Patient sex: F
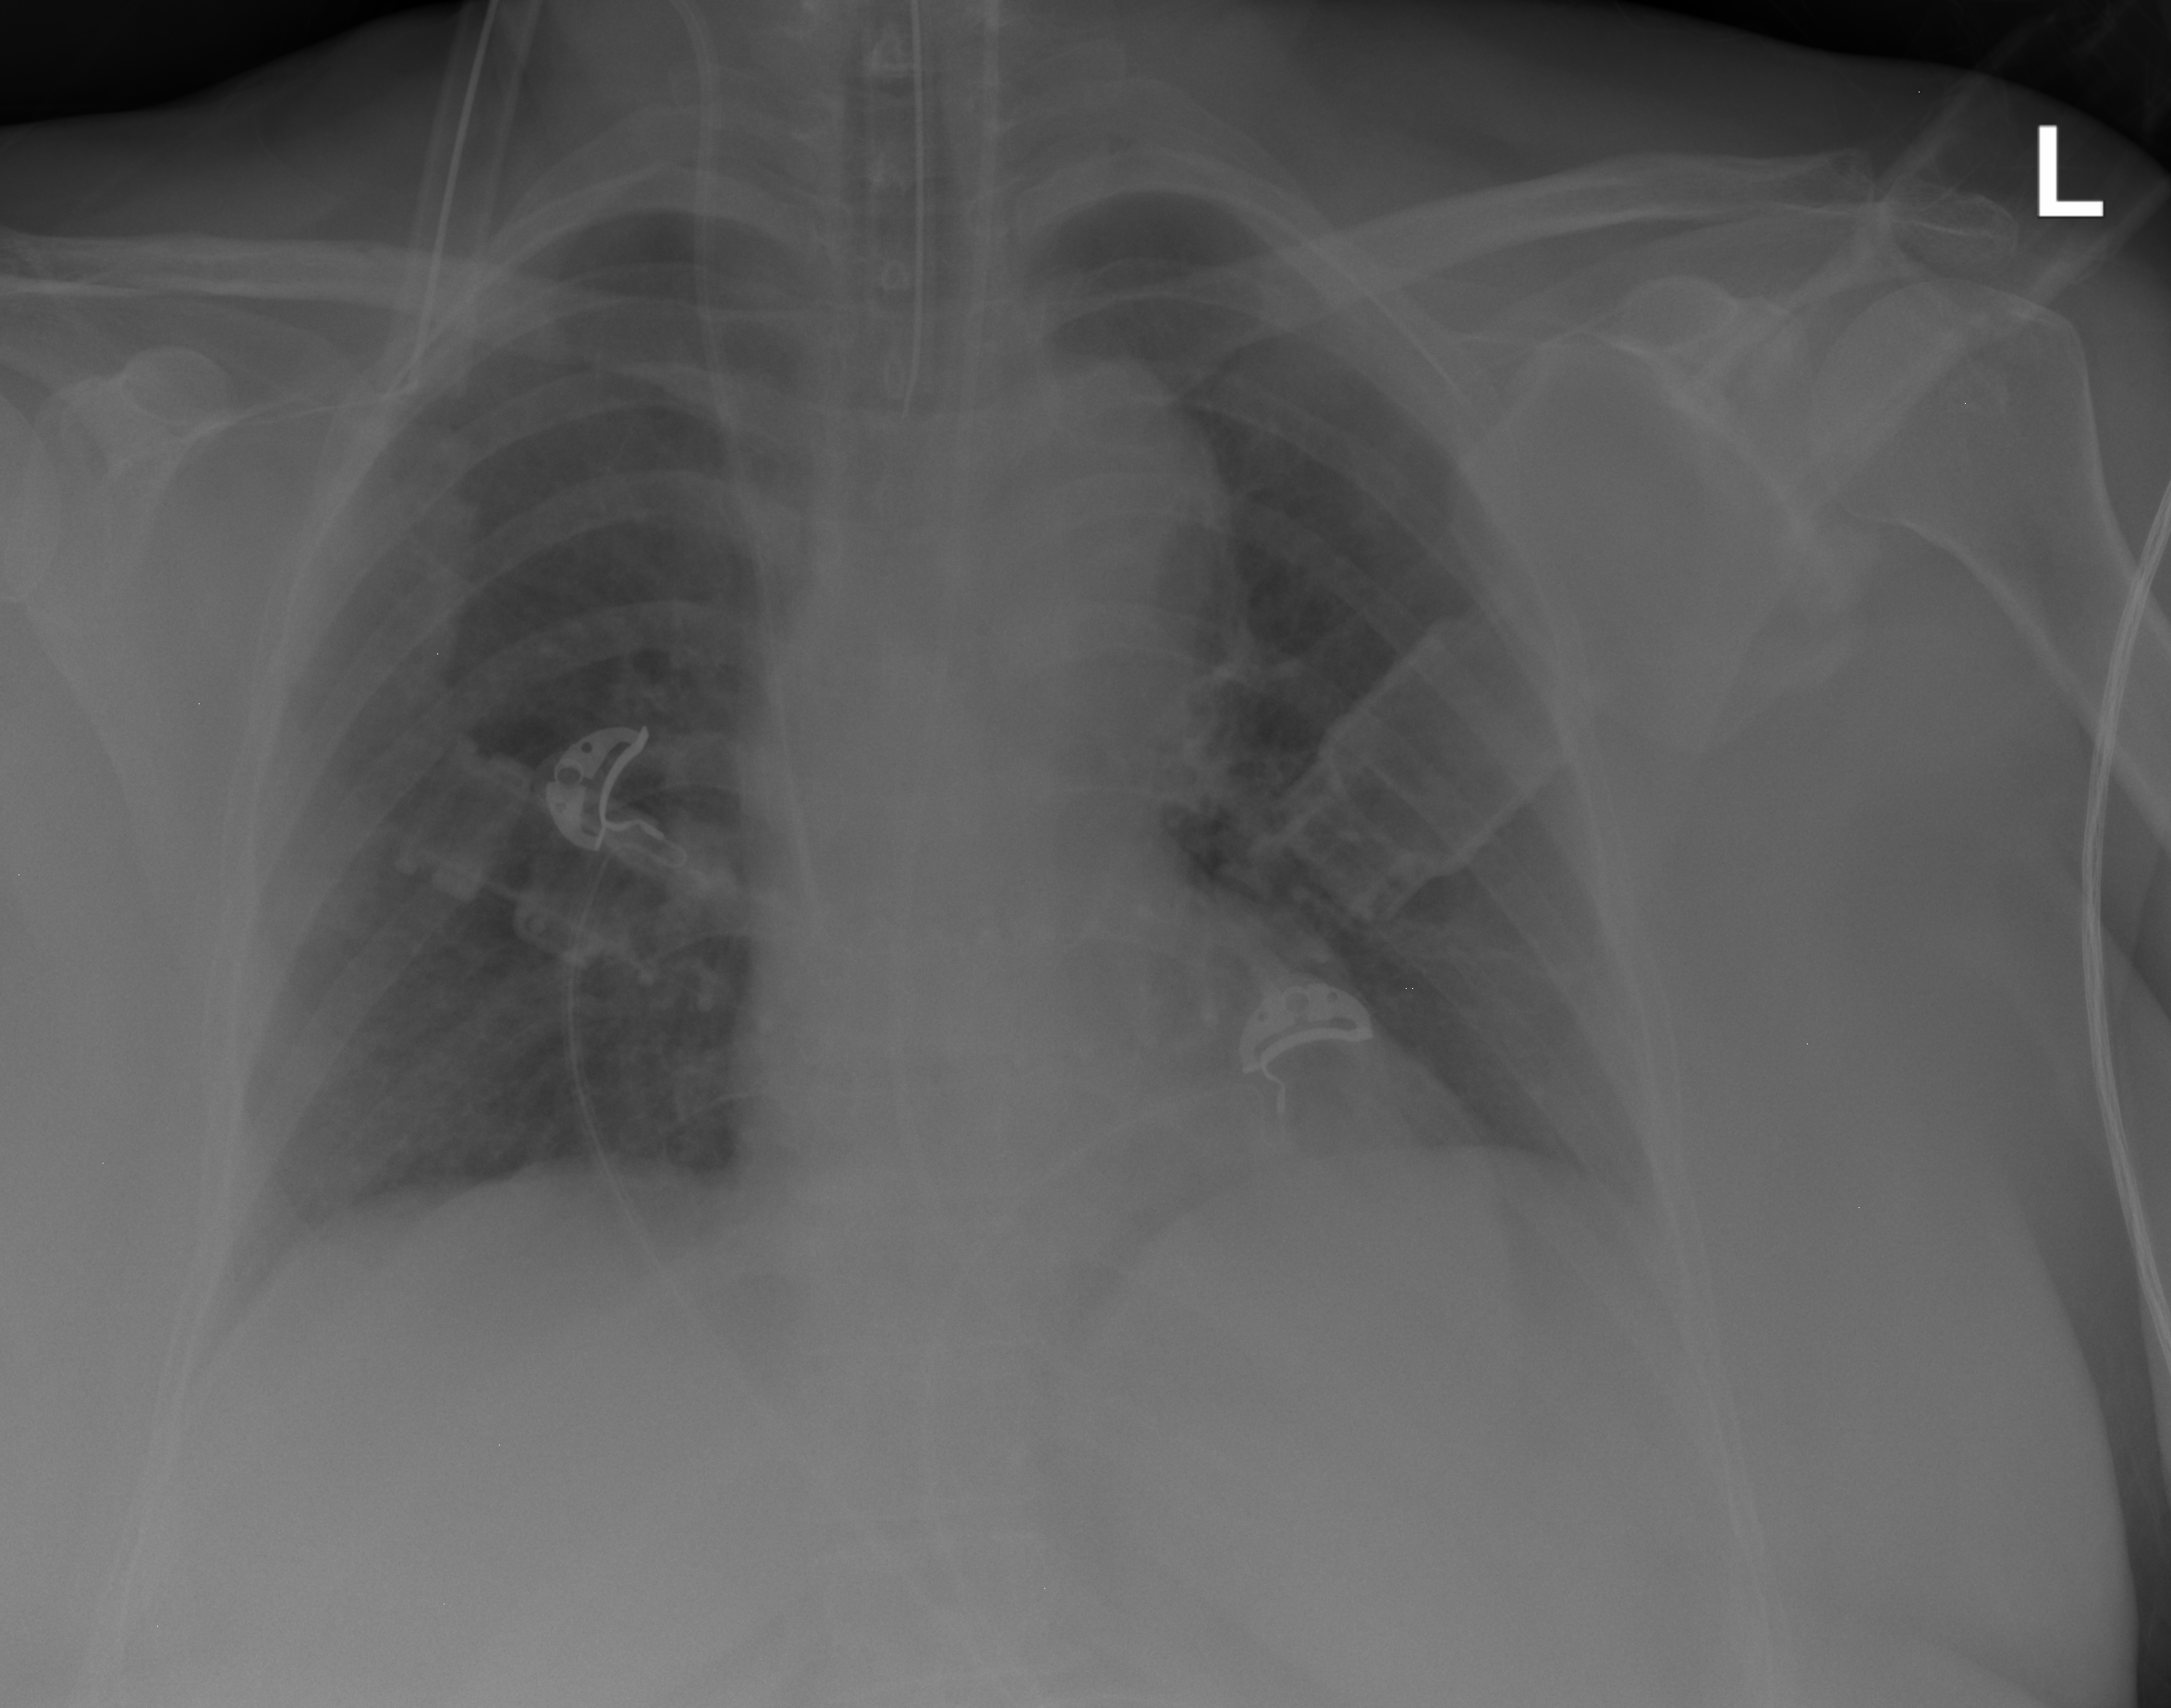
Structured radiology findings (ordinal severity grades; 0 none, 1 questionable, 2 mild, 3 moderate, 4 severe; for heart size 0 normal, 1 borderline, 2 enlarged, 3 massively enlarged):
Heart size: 0
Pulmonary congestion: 2
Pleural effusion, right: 0
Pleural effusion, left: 0
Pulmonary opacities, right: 1
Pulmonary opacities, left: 0
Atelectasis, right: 2
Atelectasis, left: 3